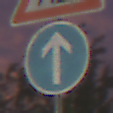
Verkehrszeichen: VorgeschriebeneFahrtrichtungGeradeaus
Zusatzzeichen oben: Arbeitsstelle
Umgebung: Outdoor, Urban
Tageszeit: SunriseSunset
Wetter: PartlyCloudy
Licht: Artificial
Jahreszeit: NotSpecified
Kontrast: HighContrast